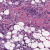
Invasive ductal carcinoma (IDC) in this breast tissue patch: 0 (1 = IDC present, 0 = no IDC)